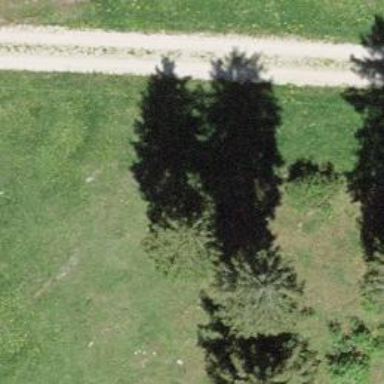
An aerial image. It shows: Beautiful tree in nature.